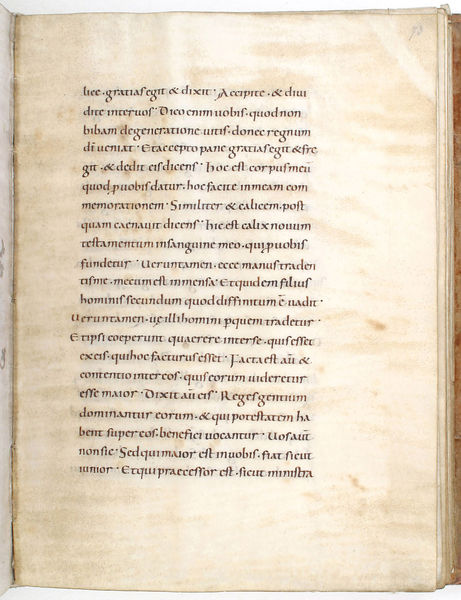
Titel: Gerocodex, Perikopenbuch
Institution: Darmstadt, Hessische Landesbibliothek
Schlagwörter: schrift, papier, buch, latein, druckfarbe, herr der ringe